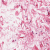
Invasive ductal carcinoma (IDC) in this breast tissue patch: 0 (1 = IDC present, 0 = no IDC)